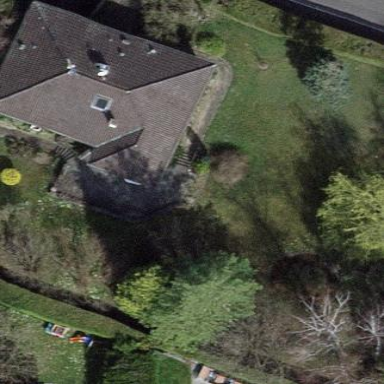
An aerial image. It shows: Garden surrounded by fence.